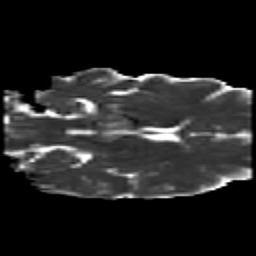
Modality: MD
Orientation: coronal
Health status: healthy
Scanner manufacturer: siemens
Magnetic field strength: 3 T
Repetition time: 10 s
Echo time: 0.092 s